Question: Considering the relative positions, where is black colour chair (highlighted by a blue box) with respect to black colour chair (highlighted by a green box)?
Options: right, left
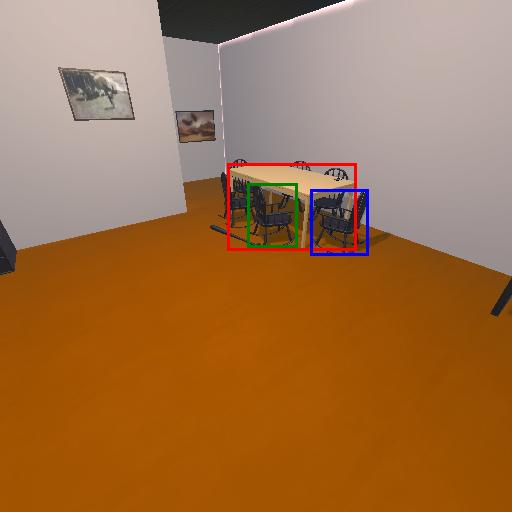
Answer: right